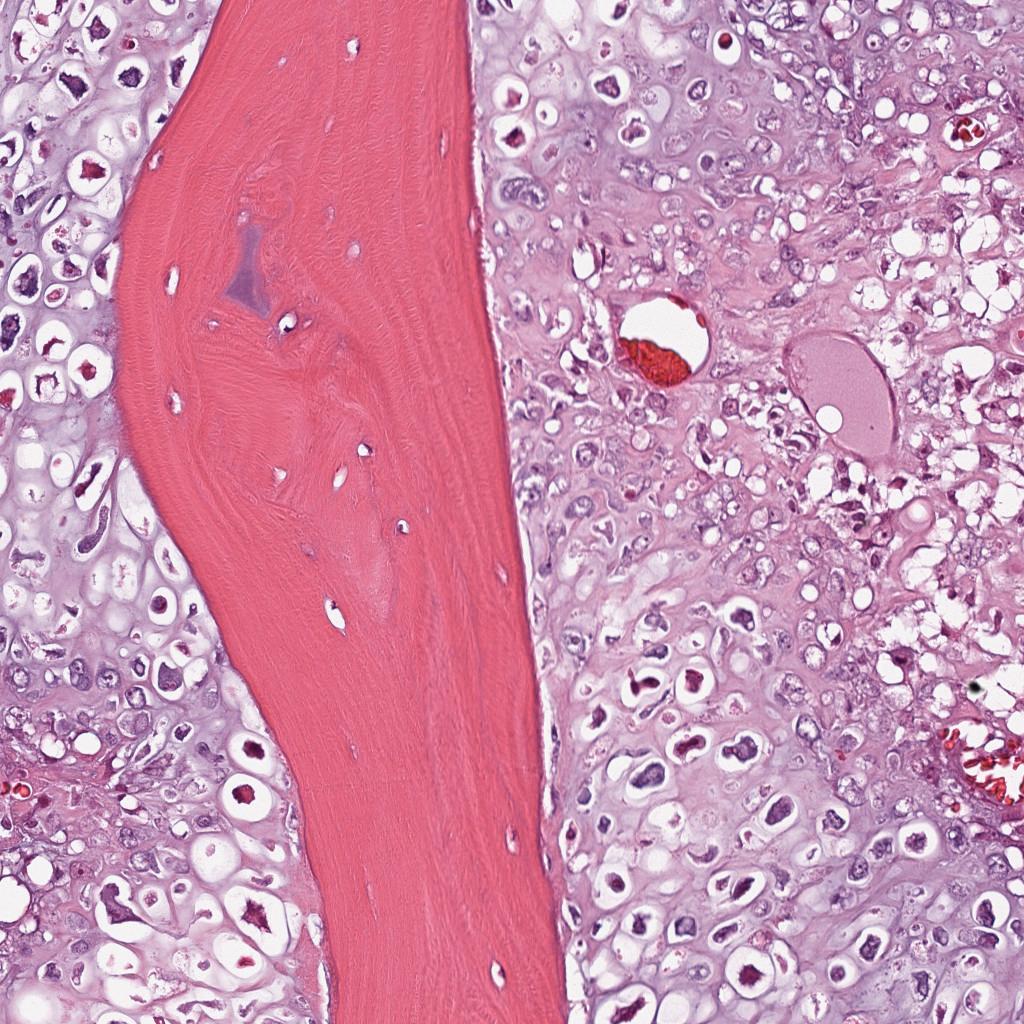
Label: Viable